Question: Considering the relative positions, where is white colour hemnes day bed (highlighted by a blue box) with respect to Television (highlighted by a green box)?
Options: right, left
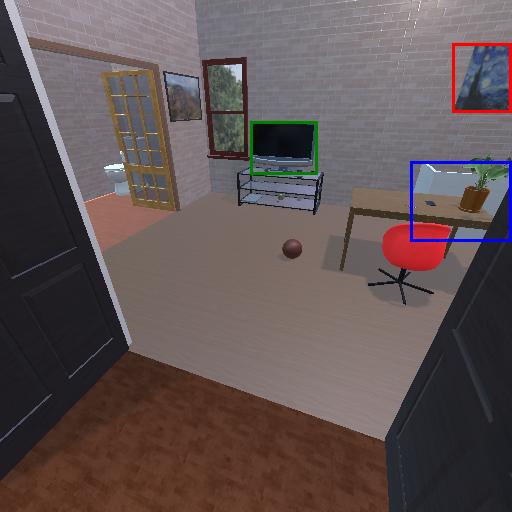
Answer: right